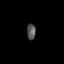
Tissue: prostate
Cell type: Fibroblasts
Senescence score: 0.7015
Nuclear area (px): 135
Mean DAPI intensity: 84.896